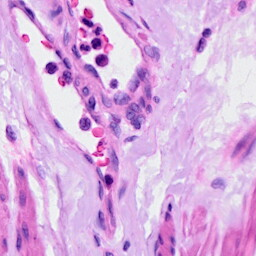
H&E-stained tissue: Ovarian